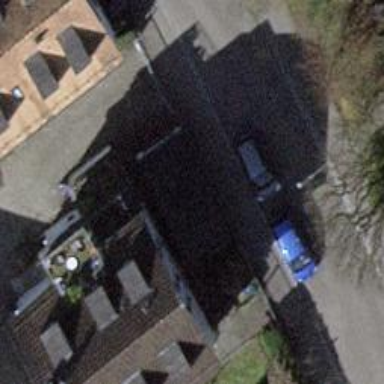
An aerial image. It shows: The building has gabled roof.